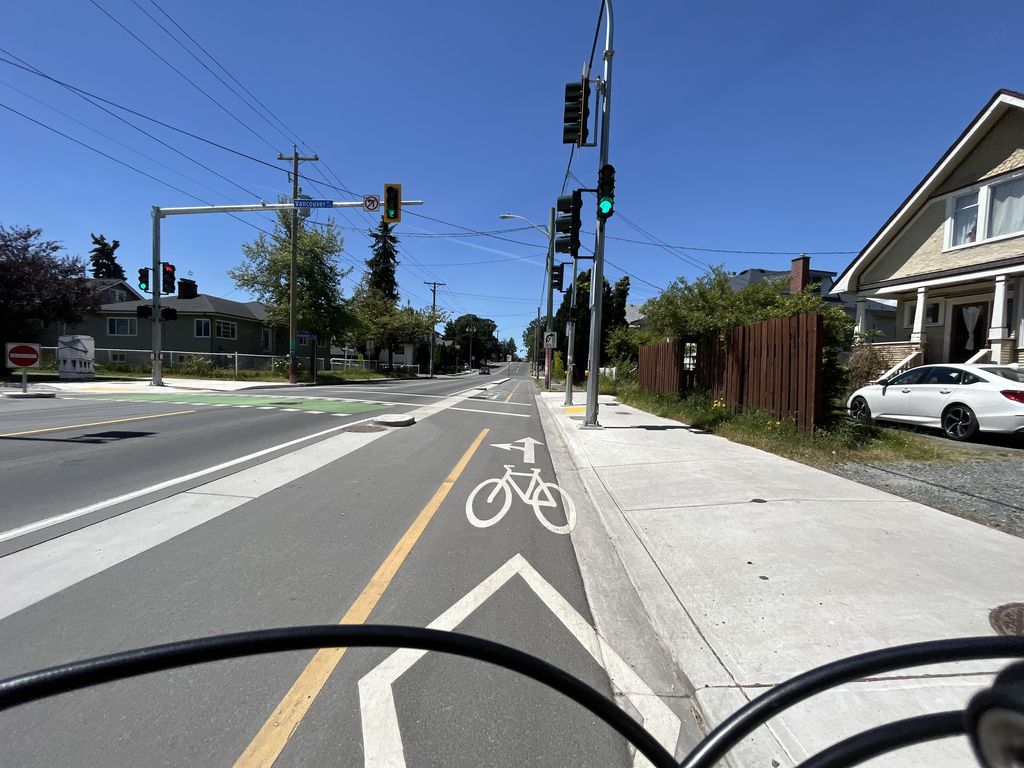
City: victoria